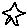
Label: star